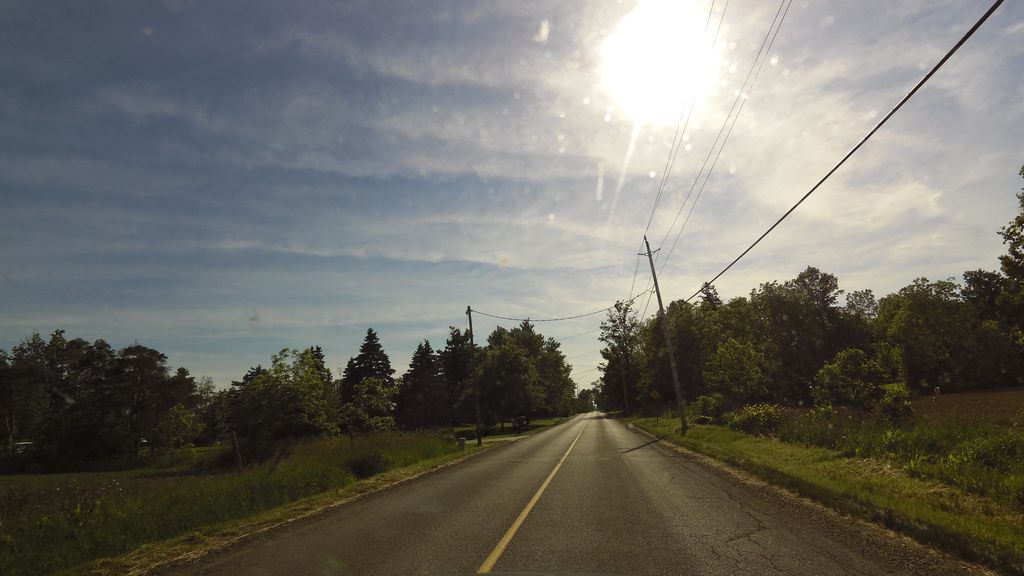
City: hamilton